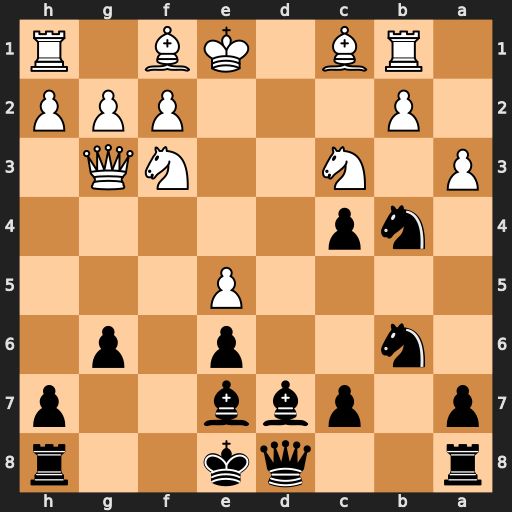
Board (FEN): r2qk2r/p1pbb2p/1n2p1p1/4P3/1np5/P1N2NQ1/1P3PPP/1RB1KB1R
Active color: b
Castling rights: Kkq
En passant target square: -
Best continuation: Nc2+ Kd1 Ba4+